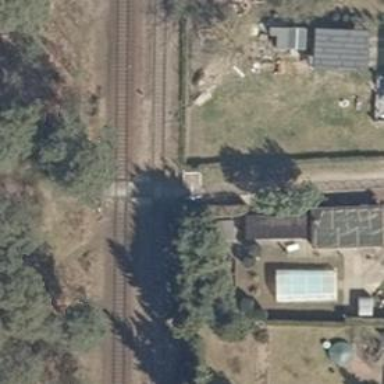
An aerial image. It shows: Railway crossing.